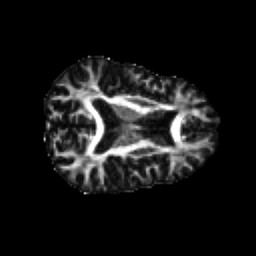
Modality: FA
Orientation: axial
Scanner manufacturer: ge
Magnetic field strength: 3 T
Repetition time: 8.8 s
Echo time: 0.0829 s